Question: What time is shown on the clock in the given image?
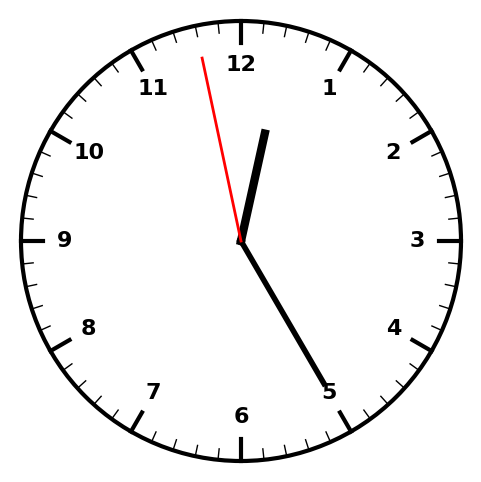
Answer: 12:24:58